Chest X-ray. View position: PA
Patient age: 23
Patient sex: M
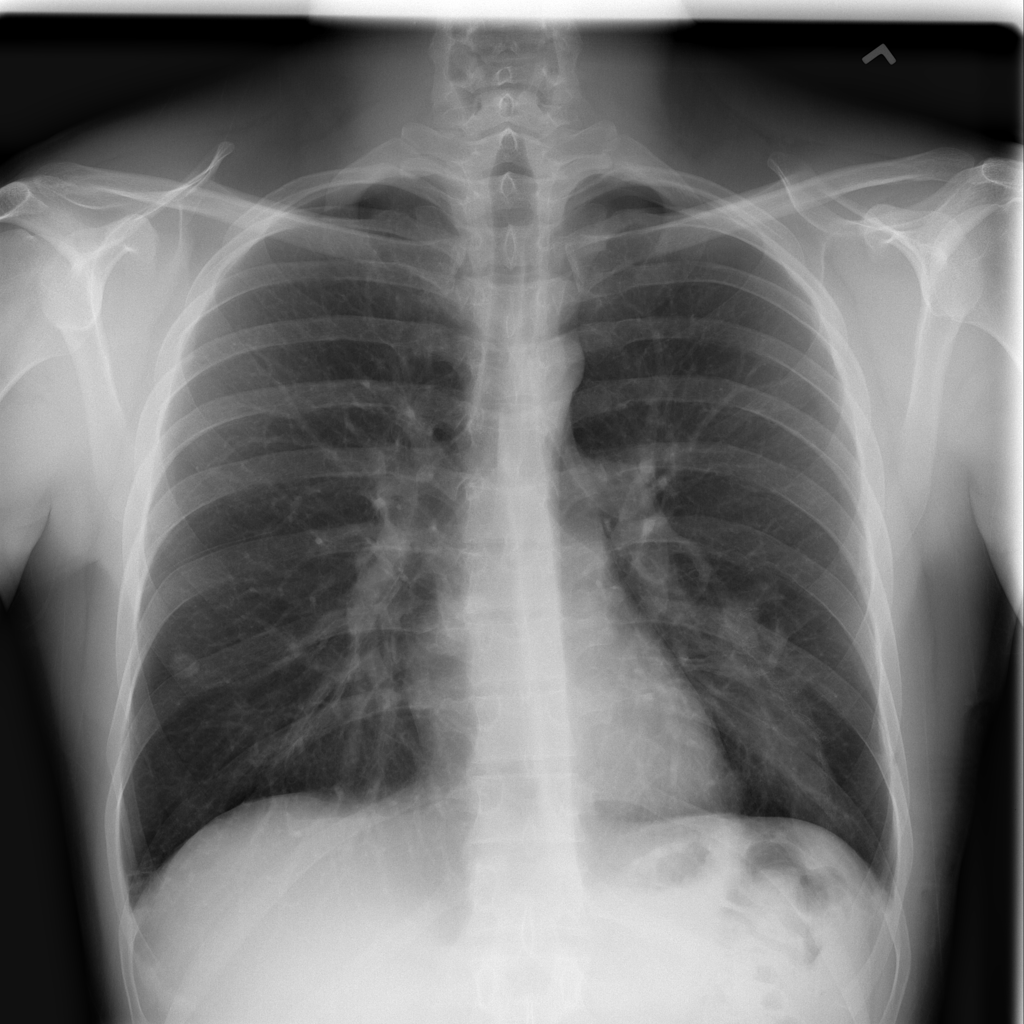
Finding: Pneumothorax